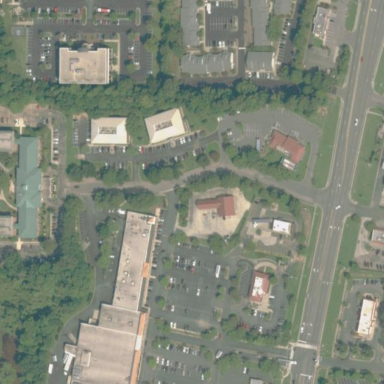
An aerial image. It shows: Retail area.